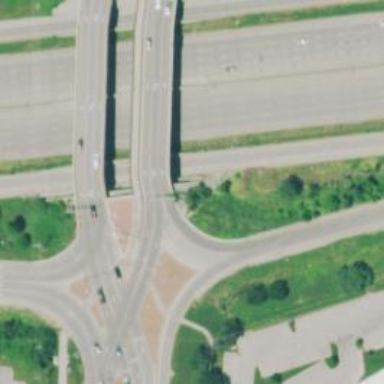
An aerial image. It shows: Motorway link at Diverging Diamond Interchange (DDI) junction.